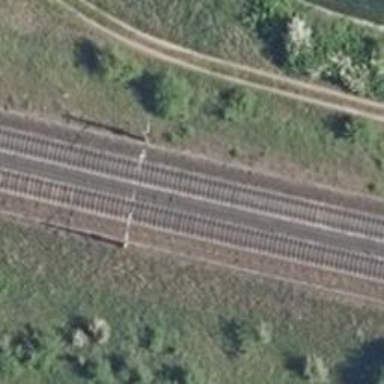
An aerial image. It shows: Milestone along the railway with catenary mast.